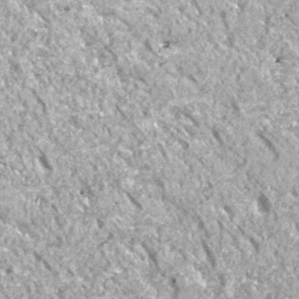
Label: frost